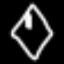
Label: diamond